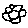
Label: flower